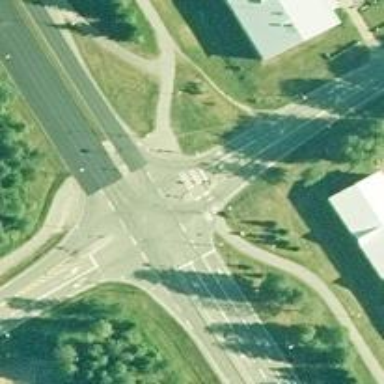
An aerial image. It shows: Zebra crossing with central island.